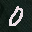
Label: 0